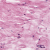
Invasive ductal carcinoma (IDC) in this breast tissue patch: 0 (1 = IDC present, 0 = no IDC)